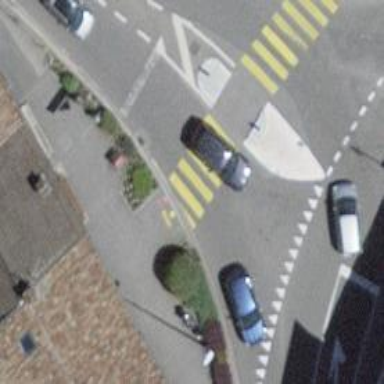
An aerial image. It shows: Marked zebra crossing with pedestrian island.